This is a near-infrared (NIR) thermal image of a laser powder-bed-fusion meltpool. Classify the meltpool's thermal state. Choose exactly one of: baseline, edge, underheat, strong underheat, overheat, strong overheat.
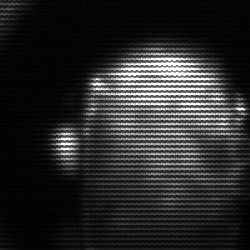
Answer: baseline